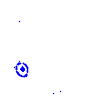
Particle: proton